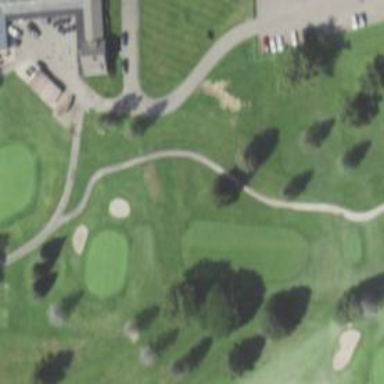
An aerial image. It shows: View of golf hole.